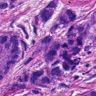
Metastatic tissue present: yes